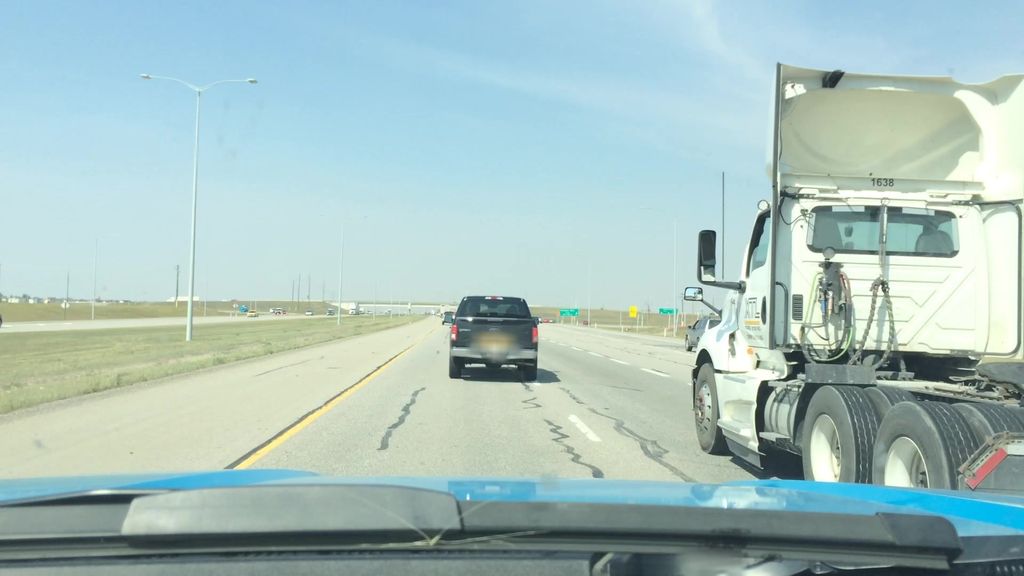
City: calgary